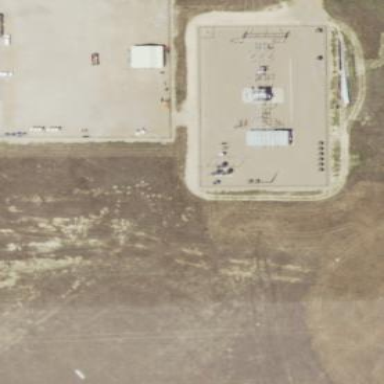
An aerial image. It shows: Power substation.